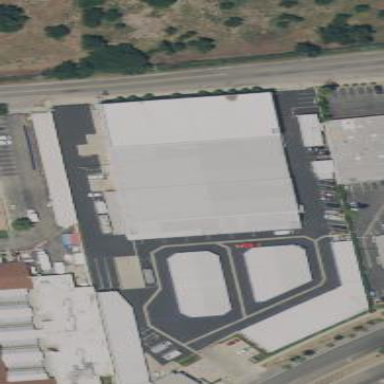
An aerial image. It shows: Warehouse building.